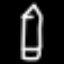
Label: pencil